Field crop: tomato
Growth stage: 1
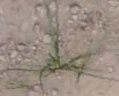
Species: cyperus